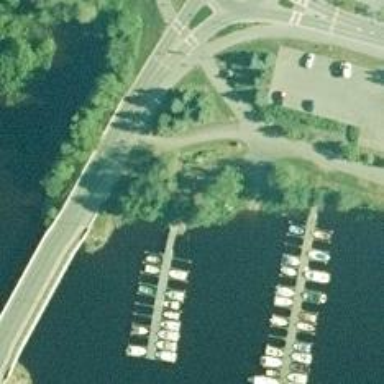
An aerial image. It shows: Slipway on leisure land.